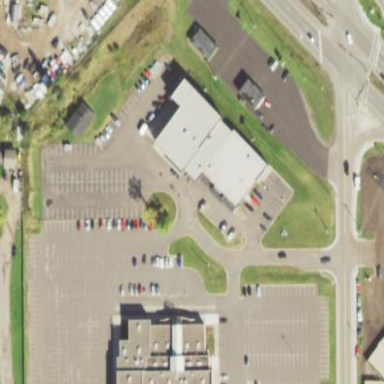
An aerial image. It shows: Building that is motorcycle shop.